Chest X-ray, AP view. Patient: 34 years old, sex M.
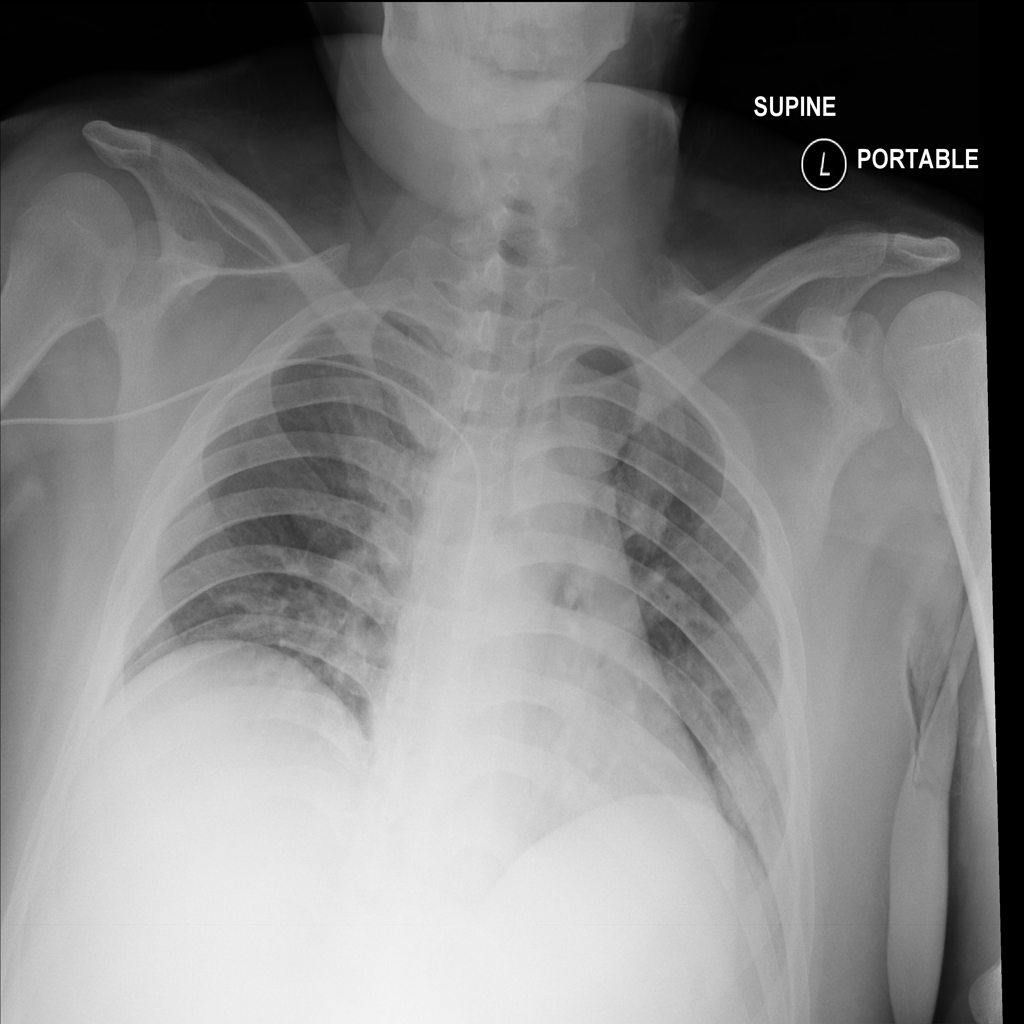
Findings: No Finding